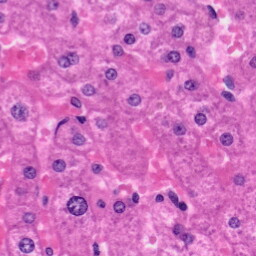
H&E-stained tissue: Liver